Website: apple
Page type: payment
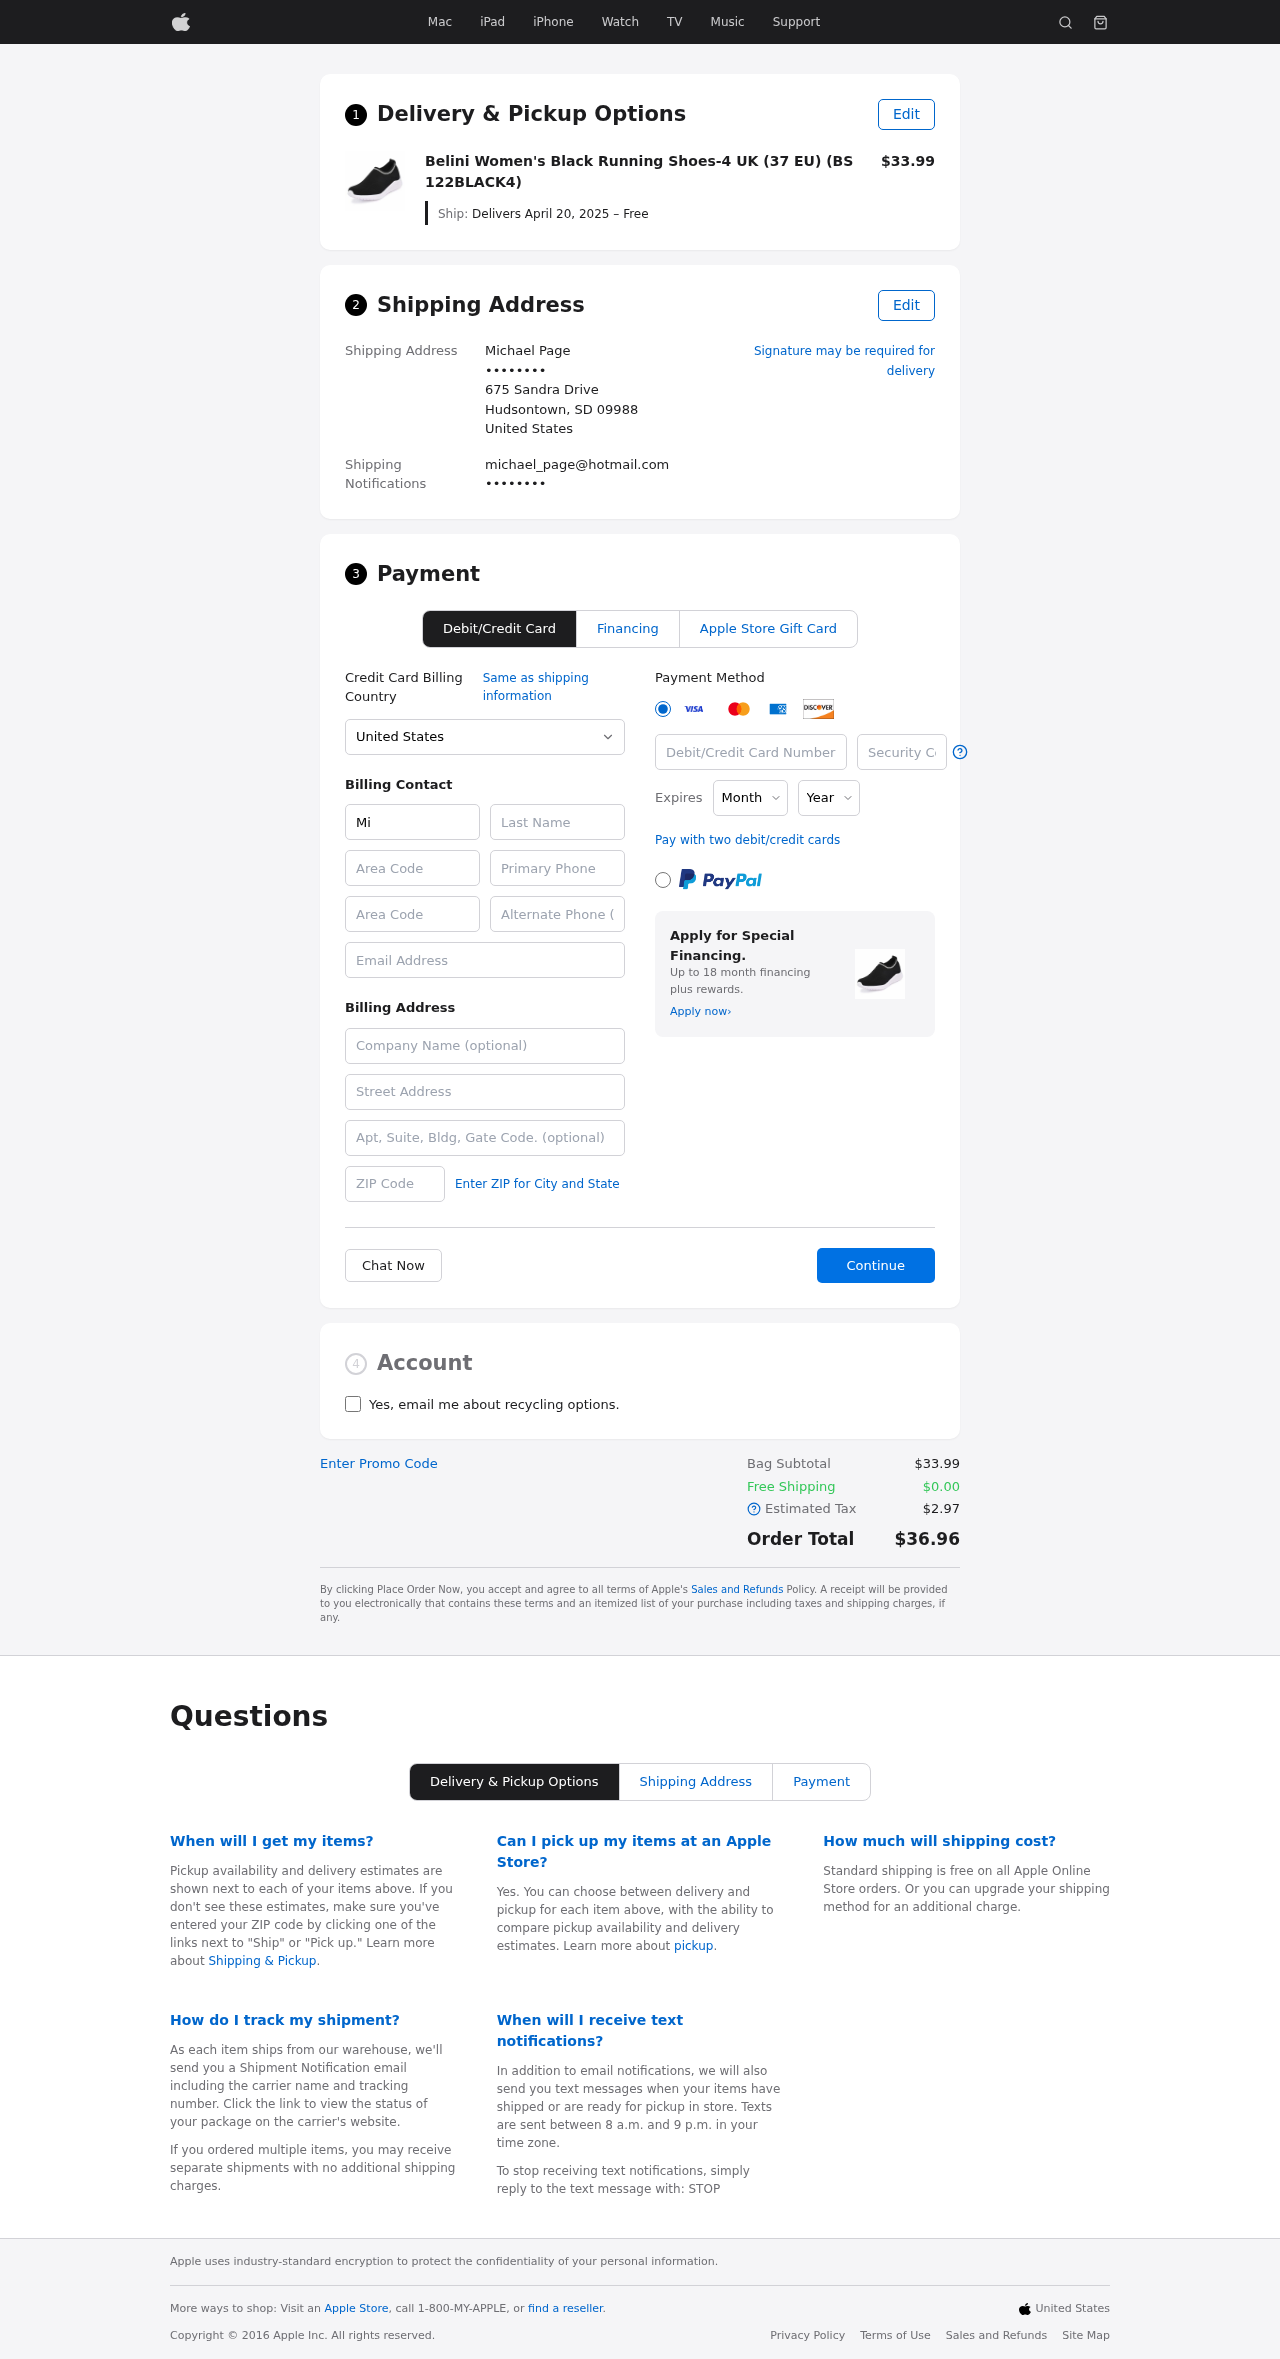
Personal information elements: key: PII_CARD_CVV
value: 701
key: PII_CARD_EXPIRY_MONTH
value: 05
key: PII_CARD_EXPIRY_YEAR
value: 28
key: PII_CARD_NUMBER
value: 4615 9188 5522 2578
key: PII_CITY_STATE_ZIP
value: Hudsontown, SD 09988
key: PII_COMPANY
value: Lopez-Sandoval
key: PII_COUNTRY
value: United States
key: PII_EMAIL
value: michael_page@hotmail.com
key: PII_EMAIL2
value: michael_page@hotmail.com
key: PII_FIRSTNAME
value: Michael
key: PII_FULLNAME
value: Michael Page
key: PII_LASTNAME
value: Page
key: PII_PHONE3
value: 3868701667
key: PII_PHONE_AREA
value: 386
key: PII_POSTCODE2
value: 75505
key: PII_SECURITY_CODE
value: ZV67
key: PII_STREET
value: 675 Sandra Drive
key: PII_STREET2
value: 9506 Elaine Manors Apt. 492
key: PII_PHONE
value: ••••••••
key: PII_PHONE2
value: ••••••••
Product elements: key: PRODUCT1_NAME
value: Belini Women's Black Running Shoes-4 UK (37 EU) (BS 122BLACK4)
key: PRODUCT1_PRICE
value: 33.99
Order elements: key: ORDER_DELIVERY_DATE
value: Delivers April 20, 2025 – Free
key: ORDER_SUBTOTAL
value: $33.99
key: ORDER_SHIPPING_COST
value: $0.00
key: ORDER_TAX
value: $2.97
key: ORDER_TOTAL
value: $36.96